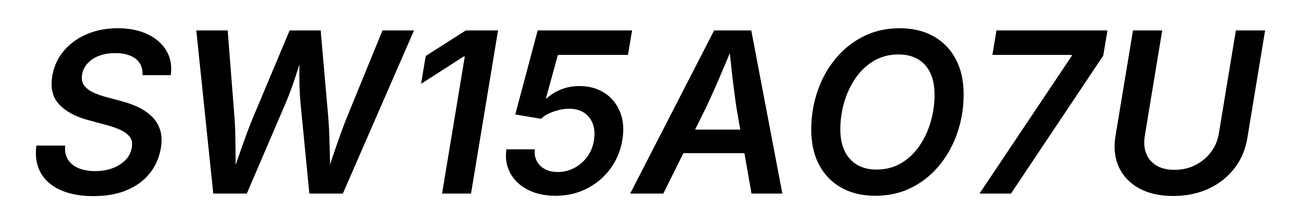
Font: Inter-Italic_SemiBold_Italic